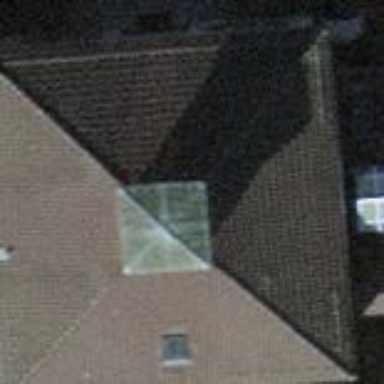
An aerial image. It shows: Building with pyramidal roof made of brown roof tiles. The building itself is white smoke in colour.